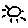
Label: sun